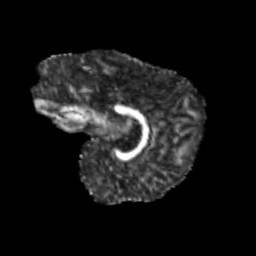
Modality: FA
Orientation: sagittal
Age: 12
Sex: male
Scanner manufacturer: siemens
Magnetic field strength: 3 T
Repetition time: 3.8 s
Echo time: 0.07 s